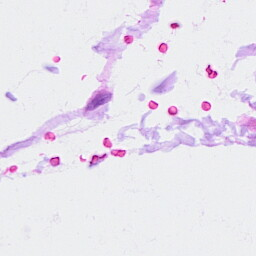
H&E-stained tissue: Ovarian